Question: I have a 'QMainWindow', inside there is a 'QMenu', 'QLineEdit', and one 'QPushButton'.
Every time I click the button, it plays a sound and then adds a text to the QLineEdit.
In my QMenu the user must be able to choose which sound plays by checking it.

I tried to achieve this by changing a variable 'self.s' inside the MainWindow class every time a QAction is checked, meanwhile, the other QAction's are unchecked. So in my 'playsound()' I just put the 'self.view.s' as the argument.
But it seems that it's only reading the original 'self.view.s', which is the first sound. My signals to change 'self.view.s' does not work. Also, the other QActions aren't unchecked as I wanted them to.
Below is my code:
'''
import sys
from functools import partial
from playsound import playsound
from threading import Thread
from PyQt6.QtCore import *
from PyQt6.QtGui import *
from PyQt6.QtWidgets import *
class MainWindow(QMainWindow):
def __init__(self):
super().__init__()
self.buttons = {}
self.setWindowTitle("Try")
central_widget = QWidget()
self.setCentralWidget(central_widget)
self.lay = QVBoxLayout(central_widget)
self.lineedit()
button = {"HEY! ": (0, 0, 0, 0)}
page = QWidget()
layout = QGridLayout(page)
for btnText, pos in button.items():
self.buttons[btnText] = QPushButton(btnText)
layout.addWidget(self.buttons[btnText], *pos)
self.lay.addWidget(page)
self.music()
def music(self):
self.s = 'sound1.mp3'
self.x = 'sound1.mp3'
self.y = 'sound2.mp3'
self.z = 'disable.mp3'
def lineedit(self):
self.le = QLineEdit()
self.le.setFixedHeight(35)
self.lay.addWidget(self.le)
def set_lineedit(self, text):
self.le.setText(text)
self.le.setFocus()
def line(self):
return self.le.text()
class Menu:
def __init__(self, MainWindow):
super().__init__()
self.view = MainWindow
self.menuBar()
#self.actionSignals()
def menuBar(self):
self.menuBar = QMenuBar()
self.view.setMenuBar(self.menuBar)
self.menu = QMenu(self.menuBar)
self.menu.setTitle('Menu')
self.sounds = QMenu(self.menu)
self.sounds.setTitle('Select Sound')
self.sound1 = QAction(self.menuBar)
self.sound2 = QAction(self.menuBar)
self.disable = QAction(self.menuBar)
self.mute = QAction(self.menuBar)
self.mute.setText('Mute Background')
self.mute.setCheckable(True)
self.mute.setChecked(False)
self.sound1.setText('Sound 1')
self.sound1.setCheckable(True)
self.sound1.setChecked(True)
self.sound2.setText('Sound 2')
self.sound2.setCheckable(True)
self.sound2.setChecked(False)
self.disable.setText('Disable Sound')
self.disable.setCheckable(True)
self.disable.setChecked(False)
self.sounds.addAction(self.sound1)
self.sounds.addAction(self.sound2)
self.sounds.addAction(self.disable)
self.menuBar.addAction(self.menu.menuAction())
self.menu.addAction(self.mute)
self.menu.addAction(self.sounds.menuAction())
def menu_signals(self):
self.sound1.triggered.connect(self.sound_1)
self.sound2.triggered.connect(self.sound_2)
self.disable.triggered.connect(self.disabled)
def sound_1(self, checked):
if checked:
self.sound2.setChecked(False)
self.disable.setChecked(False)
self.view.s = self.view.x
else:
self.sound1.setChecked(True)
def sound_2(self, checked):
if checked:
self.sound1.setChecked(False)
self.disable.setChecked(False)
self.view.s = self.view.y
else:
self.sound2.setChecked(True)
def disabled(self, checked):
if checked:
self.sound2.setChecked(False)
self.sound1.setChecked(False)
self.view.s = self.view.z
else:
self.sound1.setChecked(True)
class Controller:
def __init__(self, MainWindow):
self.view = MainWindow
self.connectSignals()
def background(self):
while True:
playsound('background.mp3')
def playsound(self):
playsound(self.view.s, False)
def buildExpression(self, sub_exp):
expression = self.view.line() + sub_exp
self.view.set_lineedit(expression)
def connectSignals(self):
for btnText, btn in self.view.buttons.items():
self.view.buttons[btnText].clicked.connect(self.playsound)
self.view.buttons[btnText].clicked.connect(partial(self.buildExpression, btnText))
app = QApplication(sys.argv)
w = MainWindow()
x = Controller(w)
Thread(target = x.background, daemon = True).start()
m = Menu(w)
w.show()
app.exec()
'''
I want to be able to change the value within 'playsound()' depending on which QAction is checked in the Menu Bar. While one QAction is checked, the other QAction's should be unchecked.
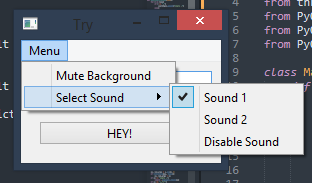
Answer: This is where an comes into play. <URL> method.
1. Create a QActionGroup object (e.g. self.soundGroup = QActionGroup(self))
2. Create your actions with the group as parent (e.g. self.sound1 = QAction(self.soundGroup))
3. For each of your actions, set their corresponding sound as their data, e.g. self.sound1.setData('sound1.mp3')
4. Ensure the action group is exclusive (I believe it's the default, but you may use self.soundGroup.setExclusive(True))
5. Use self.soundGroup.checkedAction() to get the checked action (selected sound) instead of self.view.s: playsound(self.soundGroup.checkedAction().data(), False)
You do not need any of your wiring between the actions and updates to 'self.view.s' anymore. Just remove all of that.